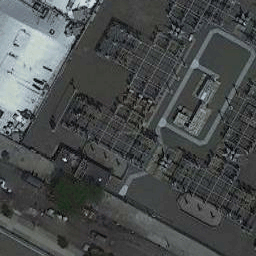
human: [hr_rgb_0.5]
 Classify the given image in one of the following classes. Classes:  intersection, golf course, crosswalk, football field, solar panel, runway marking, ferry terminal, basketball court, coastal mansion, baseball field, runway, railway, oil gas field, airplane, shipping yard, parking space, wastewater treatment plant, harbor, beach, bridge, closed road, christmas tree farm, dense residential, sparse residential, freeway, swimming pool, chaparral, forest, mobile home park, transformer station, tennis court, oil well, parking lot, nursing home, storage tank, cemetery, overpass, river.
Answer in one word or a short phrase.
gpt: transformer station